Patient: sex M, age 35
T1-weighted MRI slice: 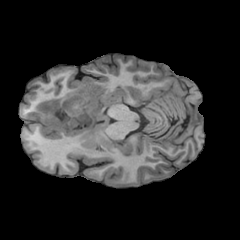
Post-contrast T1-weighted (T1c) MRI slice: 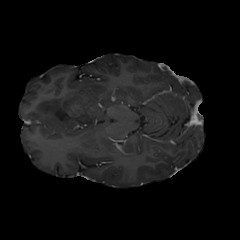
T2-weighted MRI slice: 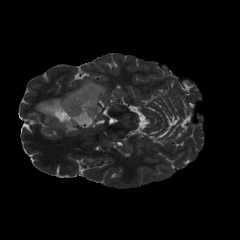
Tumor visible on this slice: yes
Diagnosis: Astrocytoma, IDH-mutant
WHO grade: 3